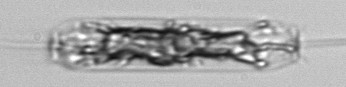
Label: Ditylum_brightwellii